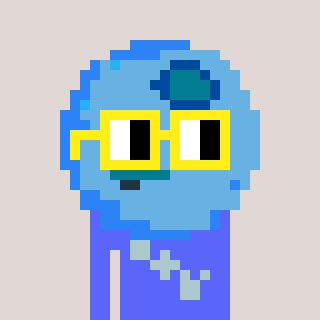
a pixel art character with square yellow glasses, a blueberry-shaped head and a purple-colored body on a warm background